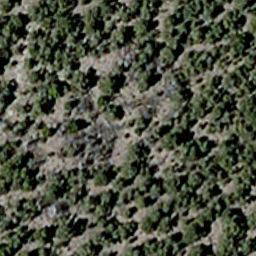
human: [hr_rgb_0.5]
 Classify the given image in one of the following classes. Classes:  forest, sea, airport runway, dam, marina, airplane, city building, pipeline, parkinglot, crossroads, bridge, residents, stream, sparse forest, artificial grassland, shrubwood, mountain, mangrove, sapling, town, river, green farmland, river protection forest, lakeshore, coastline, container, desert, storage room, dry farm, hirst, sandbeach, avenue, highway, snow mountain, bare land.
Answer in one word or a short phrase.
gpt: sparse forest